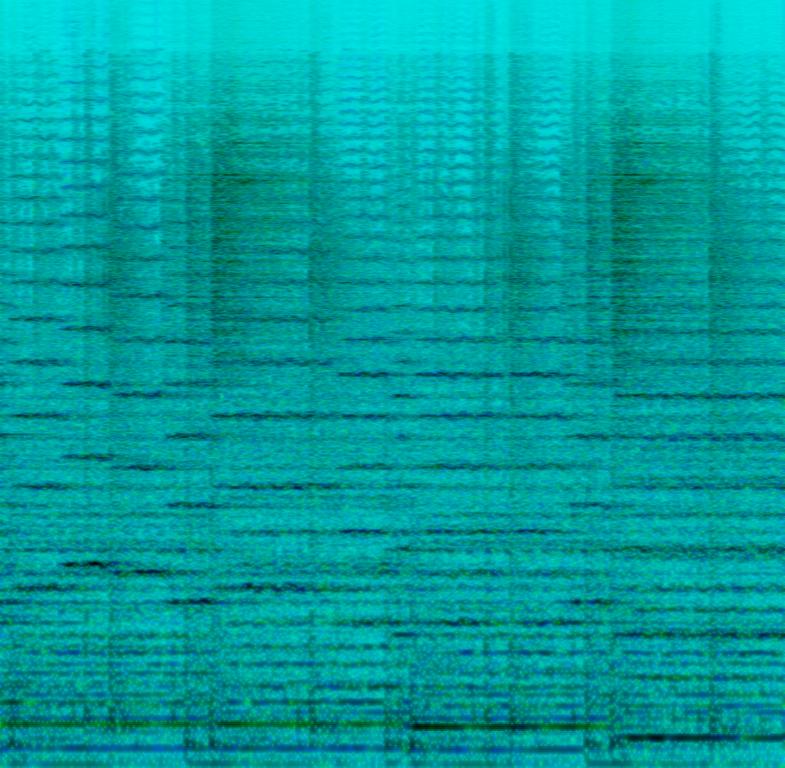
This orchestral song is an instrumental. There are no voices. It starts off with the string section playing a victorious melody. This is accompanied by percussion playing a simple fill. A timpani is also played. A repetitive lick is played in the background by a plucked or struck instrument. After the strings, a high pitched melody is played with a flute, This song has an epic feel and can be played at the beginning of an adventure scene in a movie.